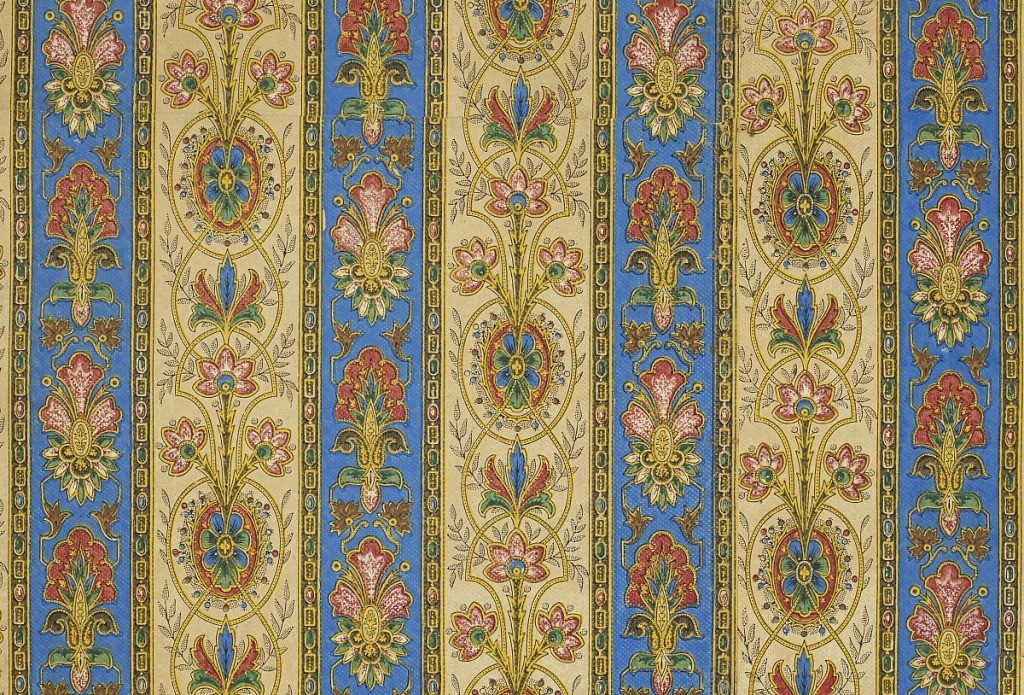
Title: Curtain paper
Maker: Jeffrey & Co., 1836–1930 London, England
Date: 1872
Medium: Machine-printed paper, embossed. Components a/p mounted on muslin, components s,t machine stitched threads, r) metal rings, s) brass eyes
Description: "a/q": Embossed in small-scale diamond-diaper pattern, vertical stripes: alternating white and bright blue backgrounds with short repeat floral and leaf patterns, symmetrical along vertical axes; strong multicolors, especially red, outlined in yellow. Stripes separated by black band between yellow lines, with string-of-beads pattern; "r/u": tie backs of blue background striped, hemmed ends folded into points, metal fittings "v" Narrow blue background strip with nail holes.

a/s) originally, part of paper hung as two pairs of curtains, part hung on wall with nails. Purshased, Paris, 1964, backed with muslin and hung by donor on apt. walls. holes in e, g, o.

v) In margin printed twice; in blade: Registry mark of 29 July, 1872 (image in leger)